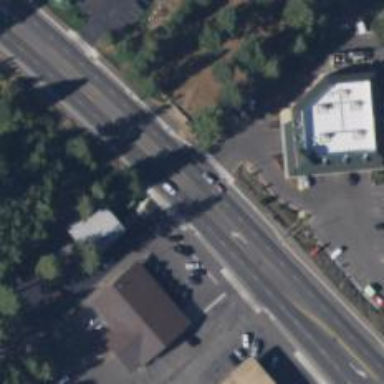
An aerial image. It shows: Primary highway with separate asphalt sidewalks.